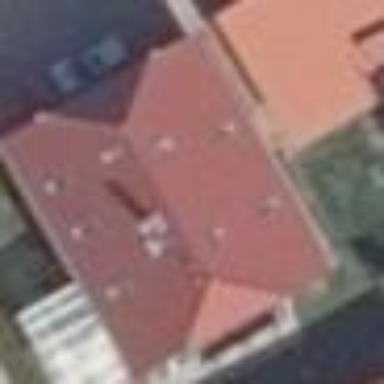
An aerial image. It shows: Building.